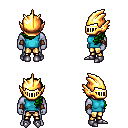
a pixel art fantasy rpg character, male body template, dark elf, purple skin, teal sleeveless shirt, gold greaves, green left-swept hairstyle, gold helm, cloth bracers, metal boots, four views (front, back, left, right), 2x2 character sprite sheet, small pixel art, hard edges, no anti-aliasing